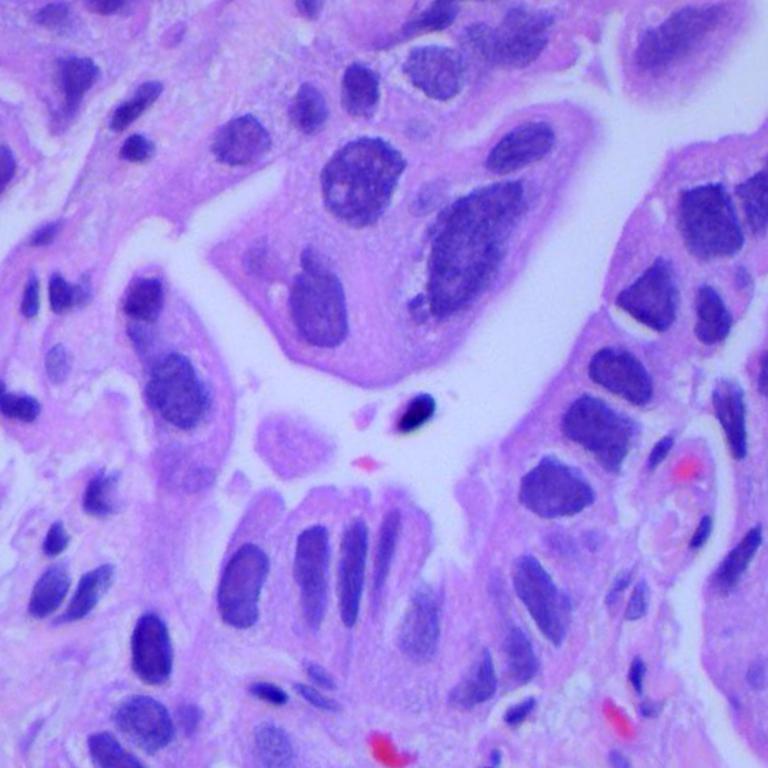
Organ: lung
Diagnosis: adenocarcinomas